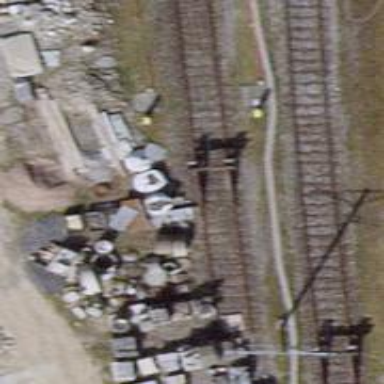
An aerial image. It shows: Railway buffer stop.